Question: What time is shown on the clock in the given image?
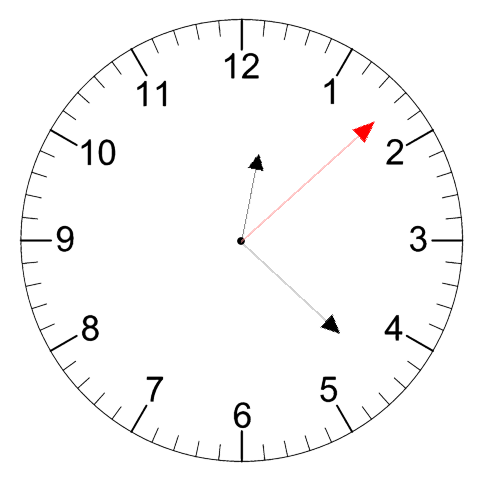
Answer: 12:22:08